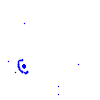
Particle: proton